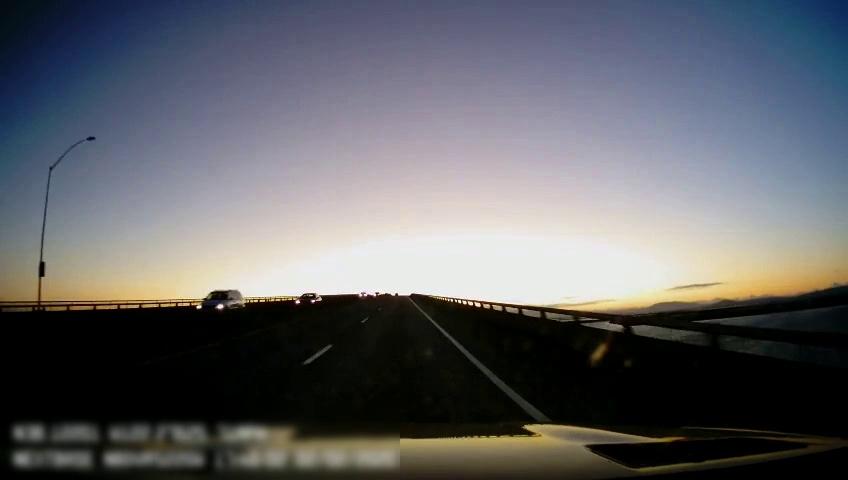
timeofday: Dusk/Dawn/Twilight
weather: Sunny
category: Drivable Space
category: Vehicles | Car
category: Vehicles | Car
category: Lanes | Current Lane
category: Lanes | Current Lane
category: Lanes | Alternate Lane